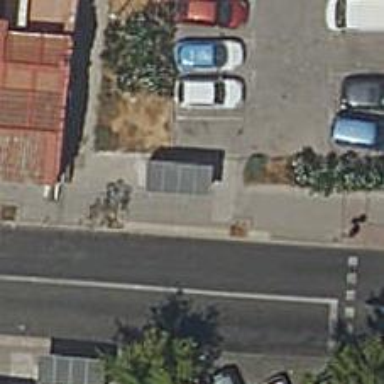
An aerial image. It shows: Bus stop with platform for public transport.